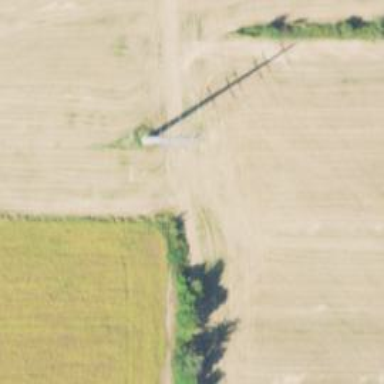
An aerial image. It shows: Power tower.